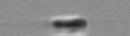
Label: flagellate_morphotype3